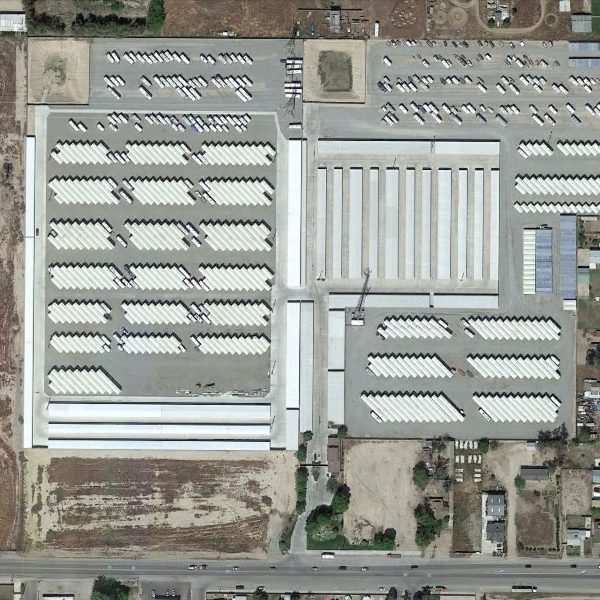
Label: Industrial